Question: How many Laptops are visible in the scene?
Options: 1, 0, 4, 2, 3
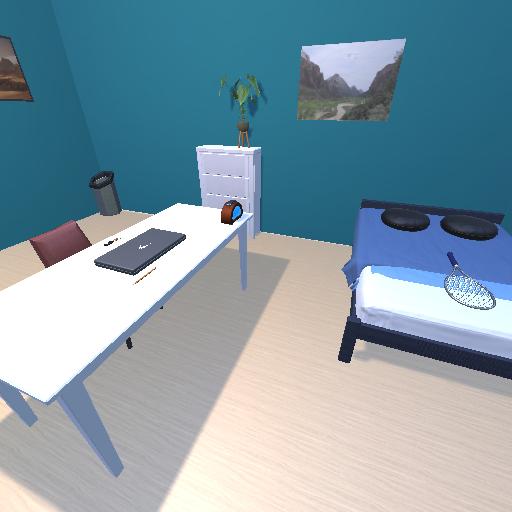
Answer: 1